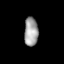
Tissue: lung
Cell type: Endothelial cells
Senescence score: 0.2144
Nuclear area (px): 390
Mean DAPI intensity: 161.787